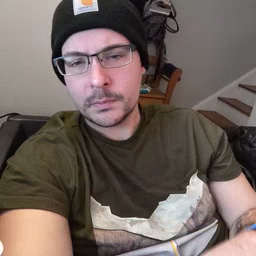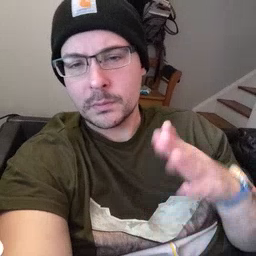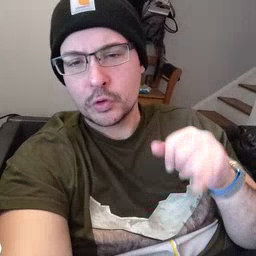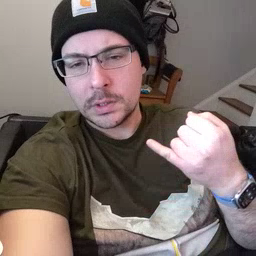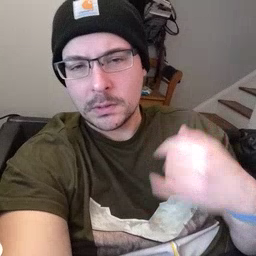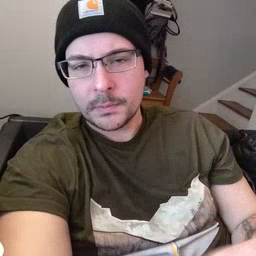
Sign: jeans